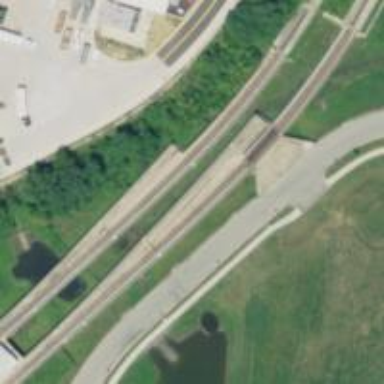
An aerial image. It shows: Bridge over electrified rail tracks leading to service yard.